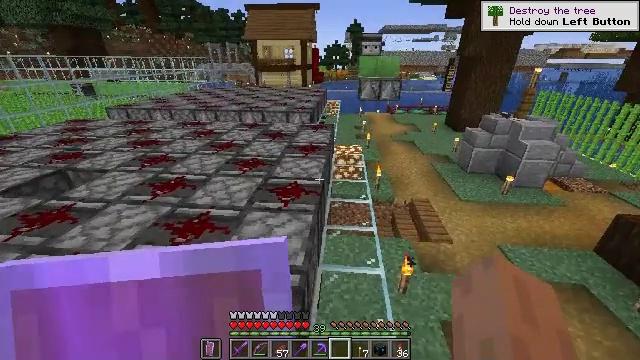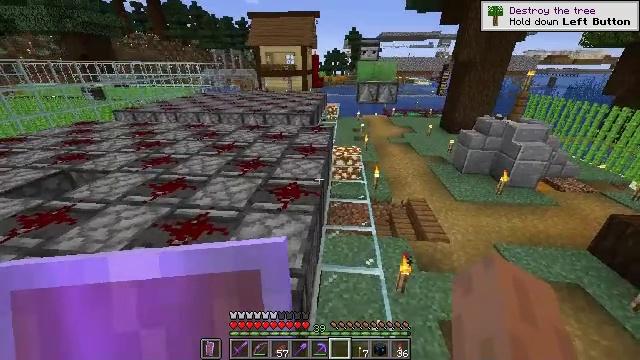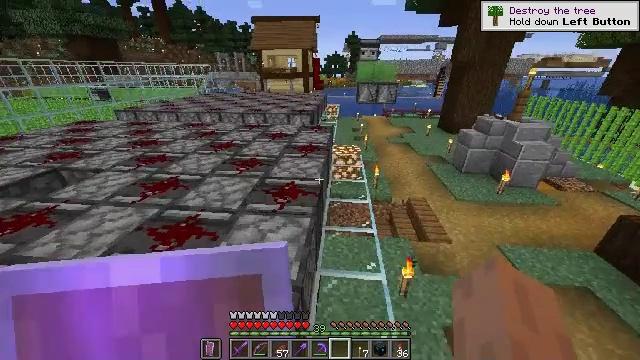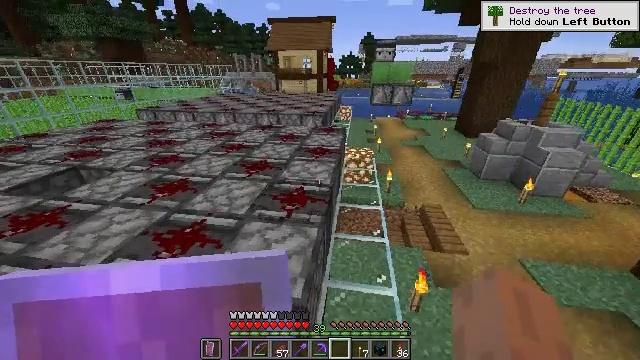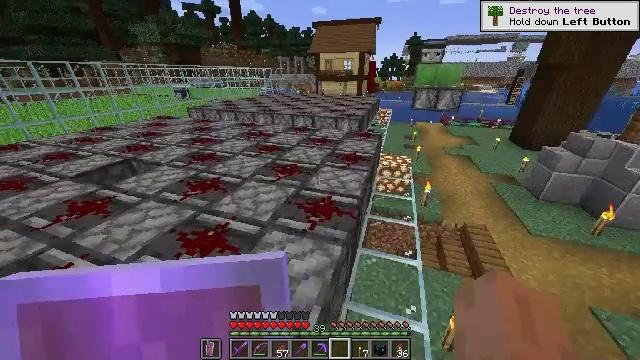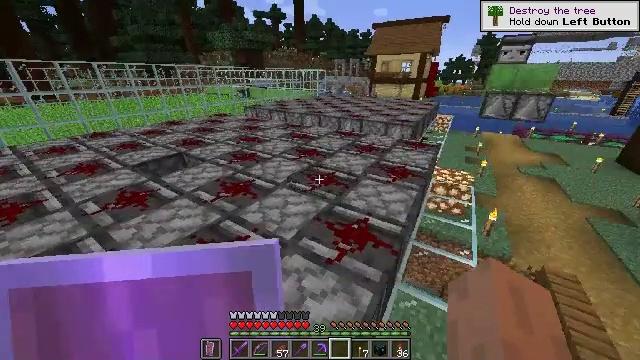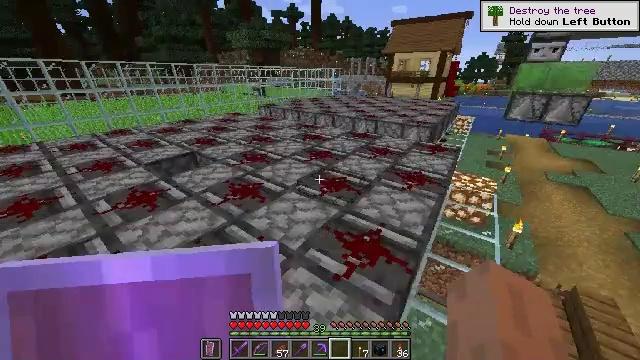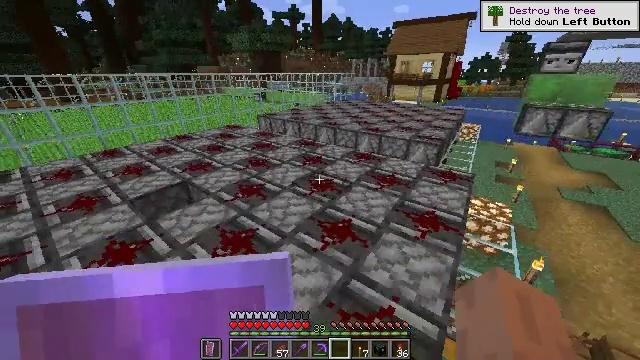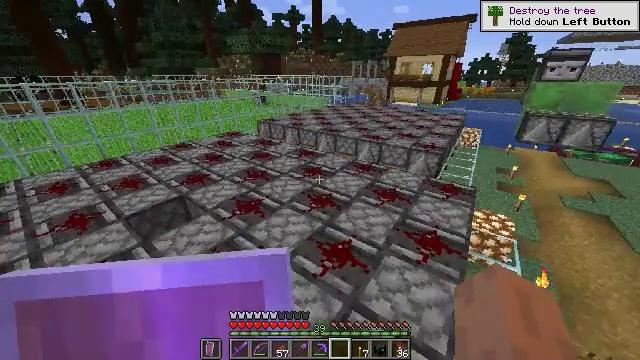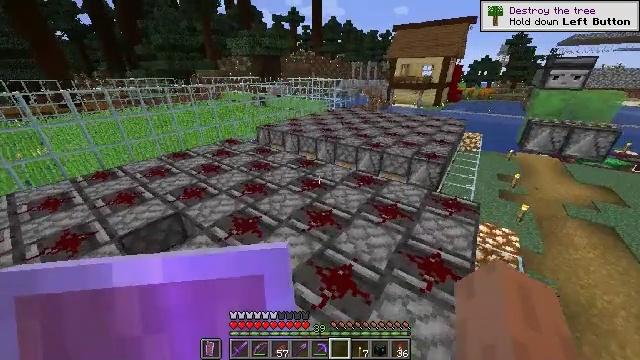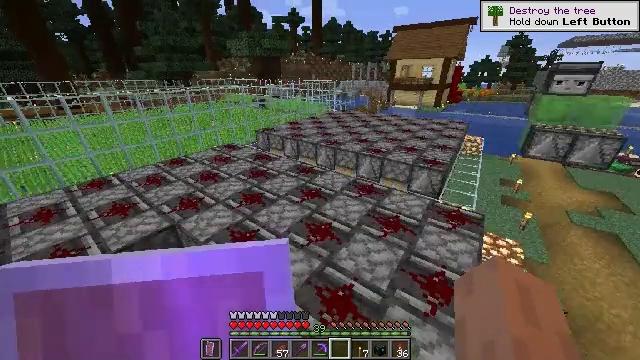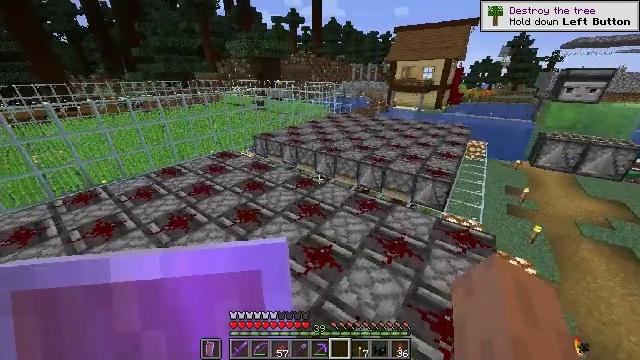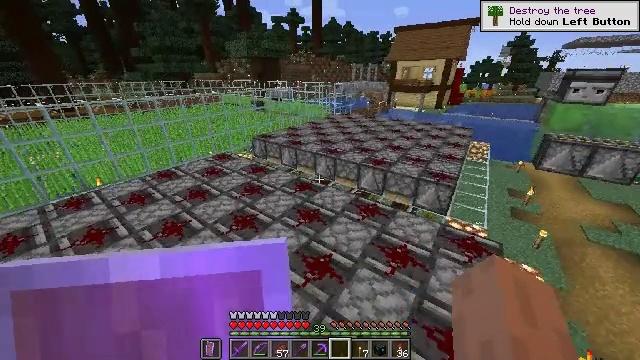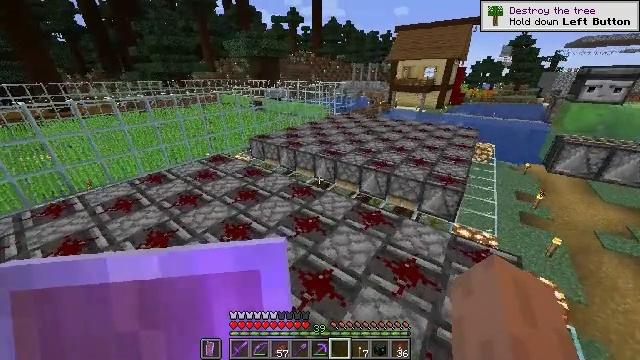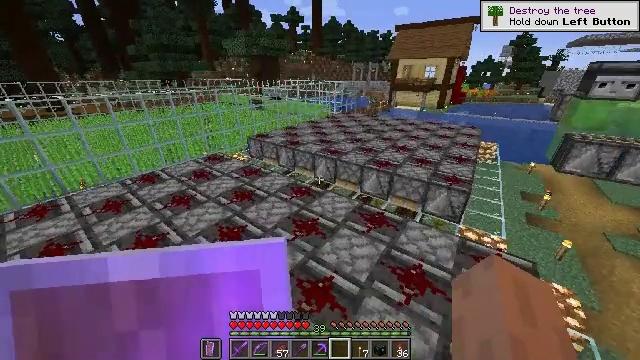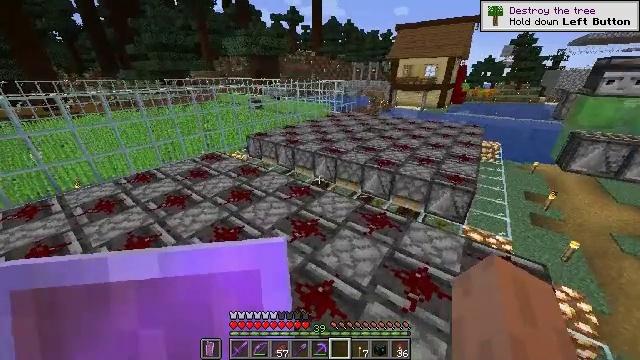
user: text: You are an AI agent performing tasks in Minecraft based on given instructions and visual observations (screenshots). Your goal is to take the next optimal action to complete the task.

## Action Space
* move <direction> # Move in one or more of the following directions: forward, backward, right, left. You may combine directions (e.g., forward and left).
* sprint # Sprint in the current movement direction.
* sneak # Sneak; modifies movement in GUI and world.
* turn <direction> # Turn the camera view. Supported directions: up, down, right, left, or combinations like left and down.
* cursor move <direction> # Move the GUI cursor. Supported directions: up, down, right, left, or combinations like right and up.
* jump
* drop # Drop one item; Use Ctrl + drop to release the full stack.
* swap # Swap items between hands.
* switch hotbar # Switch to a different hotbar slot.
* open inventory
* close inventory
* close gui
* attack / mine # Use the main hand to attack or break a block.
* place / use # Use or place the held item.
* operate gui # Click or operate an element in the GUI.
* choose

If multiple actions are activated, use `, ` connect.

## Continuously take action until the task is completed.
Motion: motion action
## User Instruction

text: Create glass by smelting sand.
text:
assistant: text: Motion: move forward, sprint
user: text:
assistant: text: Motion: move forward, sprint
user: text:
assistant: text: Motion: move forward, sprint, turn left
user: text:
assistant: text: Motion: move forward, sprint, turn left
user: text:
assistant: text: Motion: move forward, sprint, turn left
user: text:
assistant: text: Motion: move forward, sprint, turn left
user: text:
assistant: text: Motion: move forward, sprint, jump
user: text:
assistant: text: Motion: move forward, sprint, jump
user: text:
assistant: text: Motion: move forward, sprint, jump
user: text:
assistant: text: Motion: move forward, sprint, jump
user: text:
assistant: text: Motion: move forward, sprint, jump
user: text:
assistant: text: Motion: move forward, sprint, jump
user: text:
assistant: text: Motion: move forward, sprint
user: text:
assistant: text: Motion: move forward, sprint
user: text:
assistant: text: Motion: move forward, sprint
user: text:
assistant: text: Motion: move forward, sprint
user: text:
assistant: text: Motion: move forward, sprint
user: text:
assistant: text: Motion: move forward, sprint
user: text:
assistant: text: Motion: move forward, sprint
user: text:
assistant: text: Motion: move forward, sprint, turn right
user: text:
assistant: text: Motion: move forward, sprint, turn right
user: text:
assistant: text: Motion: move forward, sprint, turn right, jump
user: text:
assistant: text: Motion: move forward, sprint, turn right, jump
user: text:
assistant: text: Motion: move forward, sprint, jump
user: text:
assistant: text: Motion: move forward, sprint, jump
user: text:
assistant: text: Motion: move forward, sprint, jump
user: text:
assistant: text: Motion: move forward, sprint, jump
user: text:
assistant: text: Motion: move forward, sprint, jump
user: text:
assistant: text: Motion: move forward, sprint, jump
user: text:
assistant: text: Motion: move forward, sprint, jump